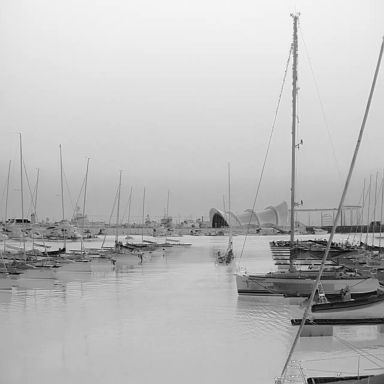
There are ten sailboats in the infrared image.